Question: I want to have a multiple select when editing a row. This is currently what I have

I want to change it to multiple select, and whenever I add more items, it gets appended to the Tank column as a string. This is the code for my columns :
'''
const columns = [
{
title: "Level",
field: 'sequence',
editable: 'onAdd',
},
{
title: 'Tank',
field: 'tankNo',
},
{
title: "Select ",
field: 'tankNo',
lookup: { 'test1': 'select1', 'test2': 'select2' }
}
];
'''
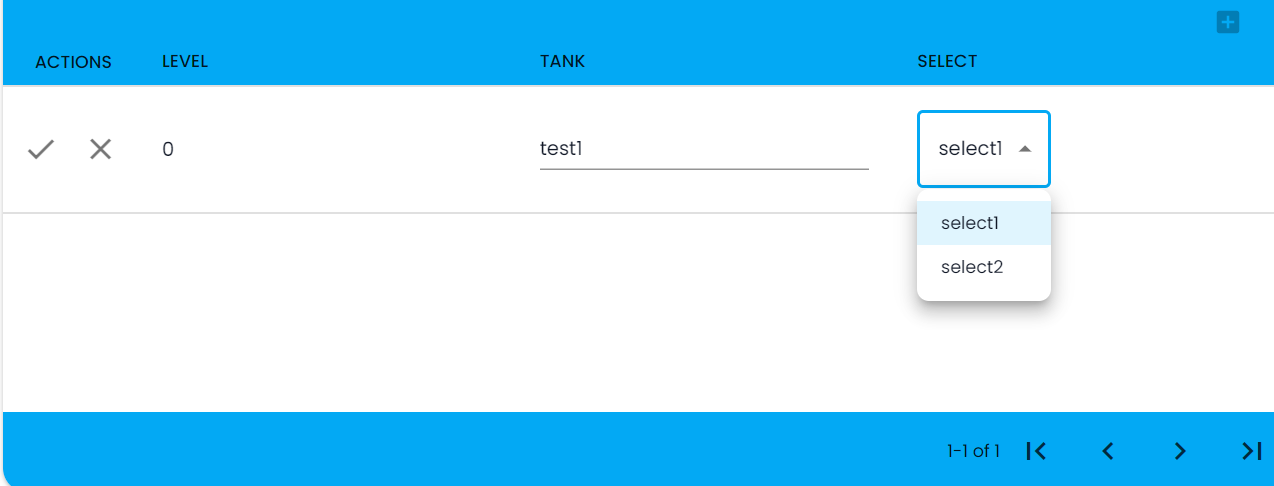
Answer: You will need to set multiple to true for the Select and use an array to store the value instead of string
Updated usage with material table
'''
{
title: "Select ",
field: 'tankNo',
editComponent: (props) => {
const { value, onChange } = props;
return (
<Select
labelId="labelId"
id="selectId"
multiple={true}
value={value}
onChange={(event) => {
const {
target: { value }
} = event;
onChange(typeof value === "string" ? value.split(",") : value);
}}
>
{["Select 1", "Select 2", "Select 3"].map((option) => (
<MenuItem key={option} value={option}>
{option}
</MenuItem>
))}
</Select>
);
}
}
'''
'''
const [values, setValues] = useState([])
handleChange = event => {
const {
target: { value },
} = event;
setValues(
typeof value === 'string' ? value.split(',') : value,
);
}
<Select
labelId="labelId"
id="selectId"
multiple={true}
value={values}
onChange={handleChange}
>
'''